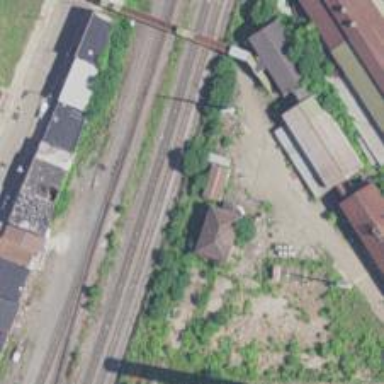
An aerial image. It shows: Disused railway yard.